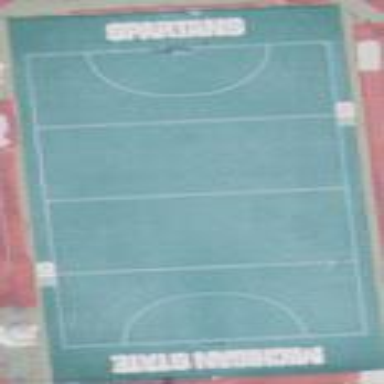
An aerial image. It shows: Artificial turf pitch used for American football.